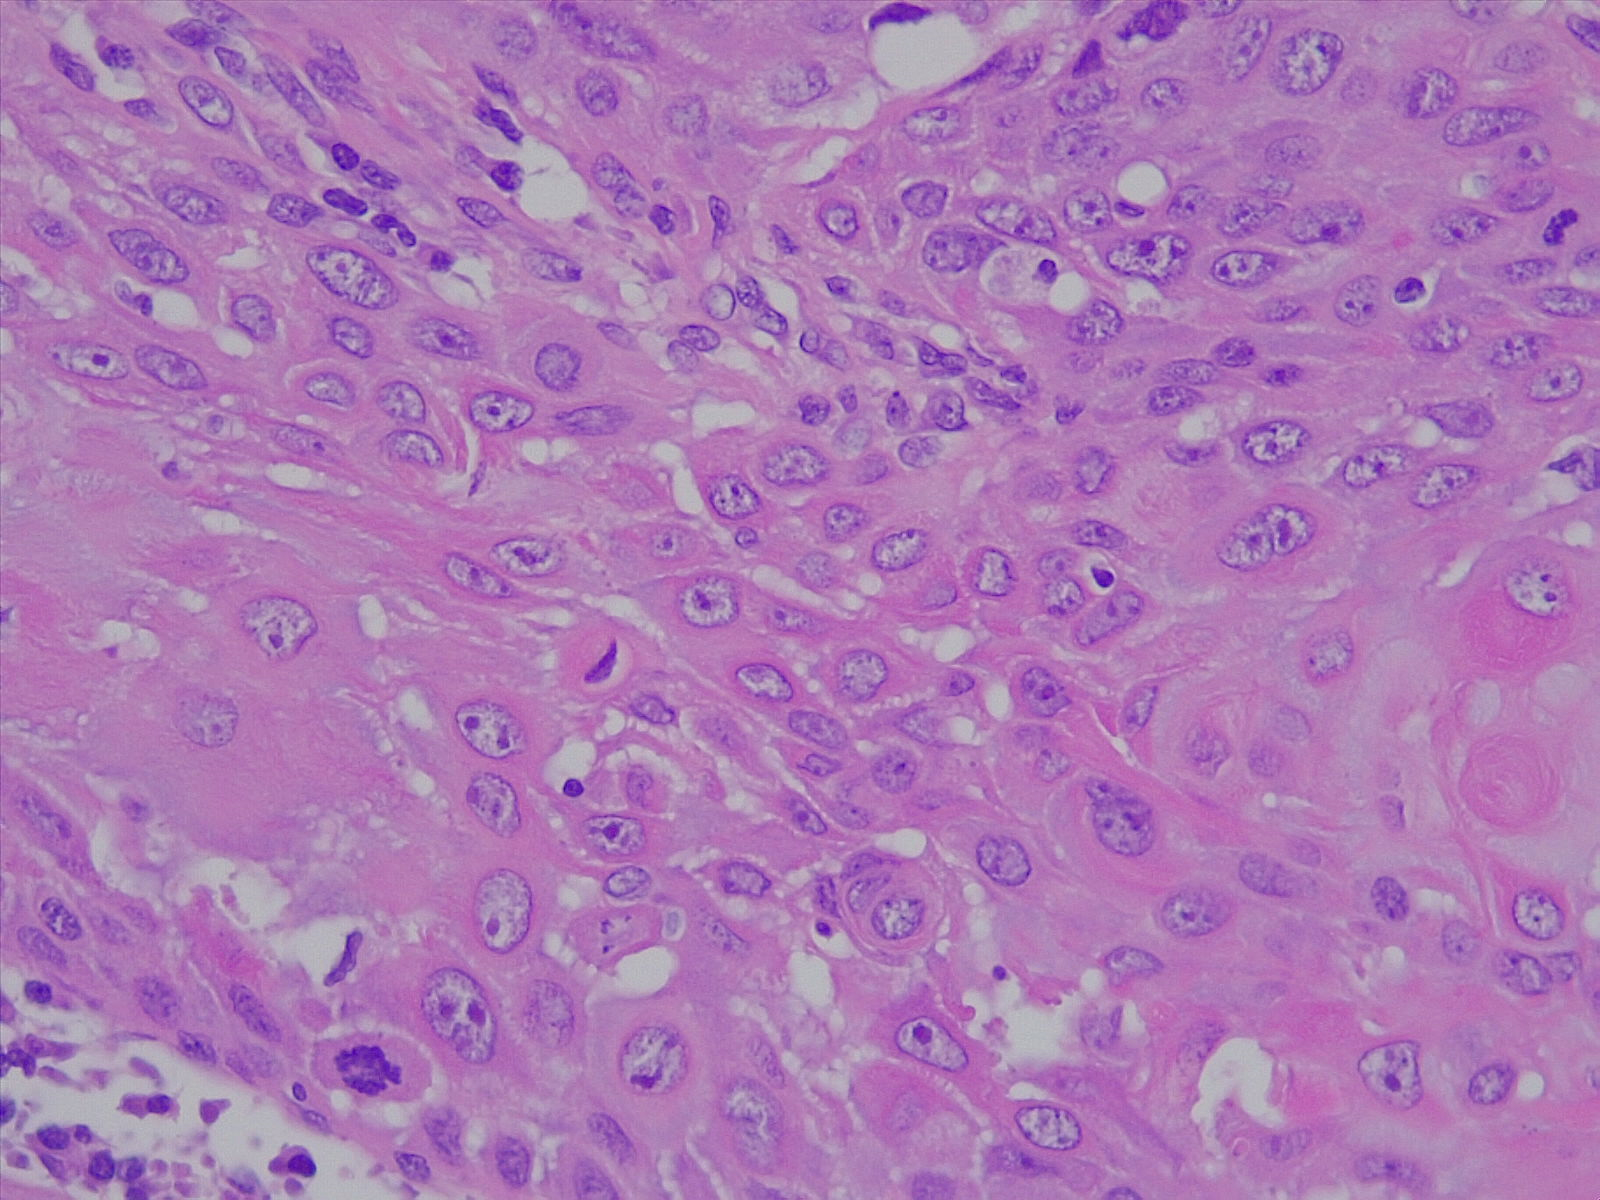
Label: lung squamous cell carcinoma, well differentiated